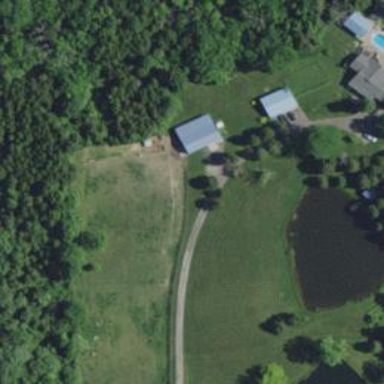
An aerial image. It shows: Driveway leading to service road.